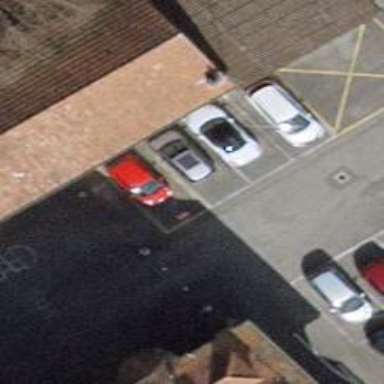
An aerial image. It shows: Car-sharing service available at this location.